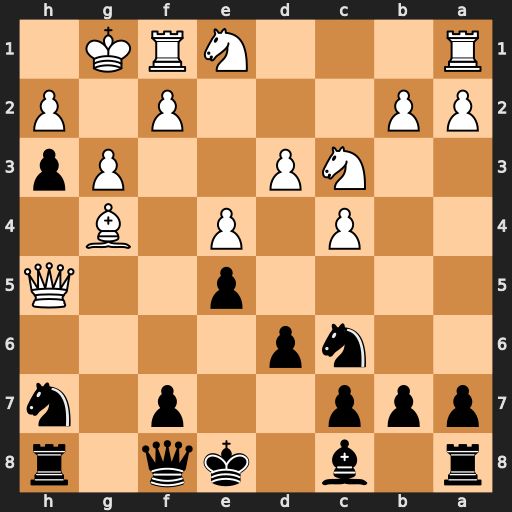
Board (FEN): r1b1kq1r/ppp2p1n/2np4/4p2Q/2P1P1B1/2NP2Pp/PP3P1P/R3NRK1
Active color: b
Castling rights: kq
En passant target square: -
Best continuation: Nf6 Qg5 Nxg4